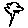
Label: tree